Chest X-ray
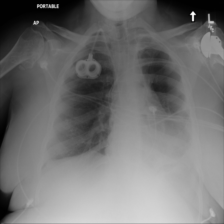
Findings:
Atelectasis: negative
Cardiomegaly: negative
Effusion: negative
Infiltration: negative
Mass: negative
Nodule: negative
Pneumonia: negative
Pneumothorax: negative
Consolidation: negative
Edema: negative
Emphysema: negative
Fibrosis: negative
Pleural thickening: positive
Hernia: negative